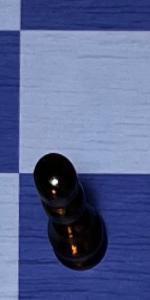
Label: Pawn_Black